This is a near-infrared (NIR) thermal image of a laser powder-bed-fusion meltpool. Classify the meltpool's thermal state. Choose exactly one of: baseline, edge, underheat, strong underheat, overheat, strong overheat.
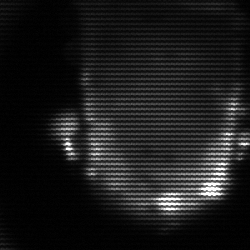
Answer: baseline